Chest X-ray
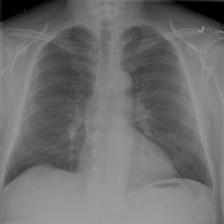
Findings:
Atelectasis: negative
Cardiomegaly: negative
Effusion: negative
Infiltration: positive
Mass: negative
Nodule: negative
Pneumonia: negative
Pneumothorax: negative
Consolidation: negative
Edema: negative
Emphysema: negative
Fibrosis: negative
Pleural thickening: negative
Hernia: negative